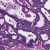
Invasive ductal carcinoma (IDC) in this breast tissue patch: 1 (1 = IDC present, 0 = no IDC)